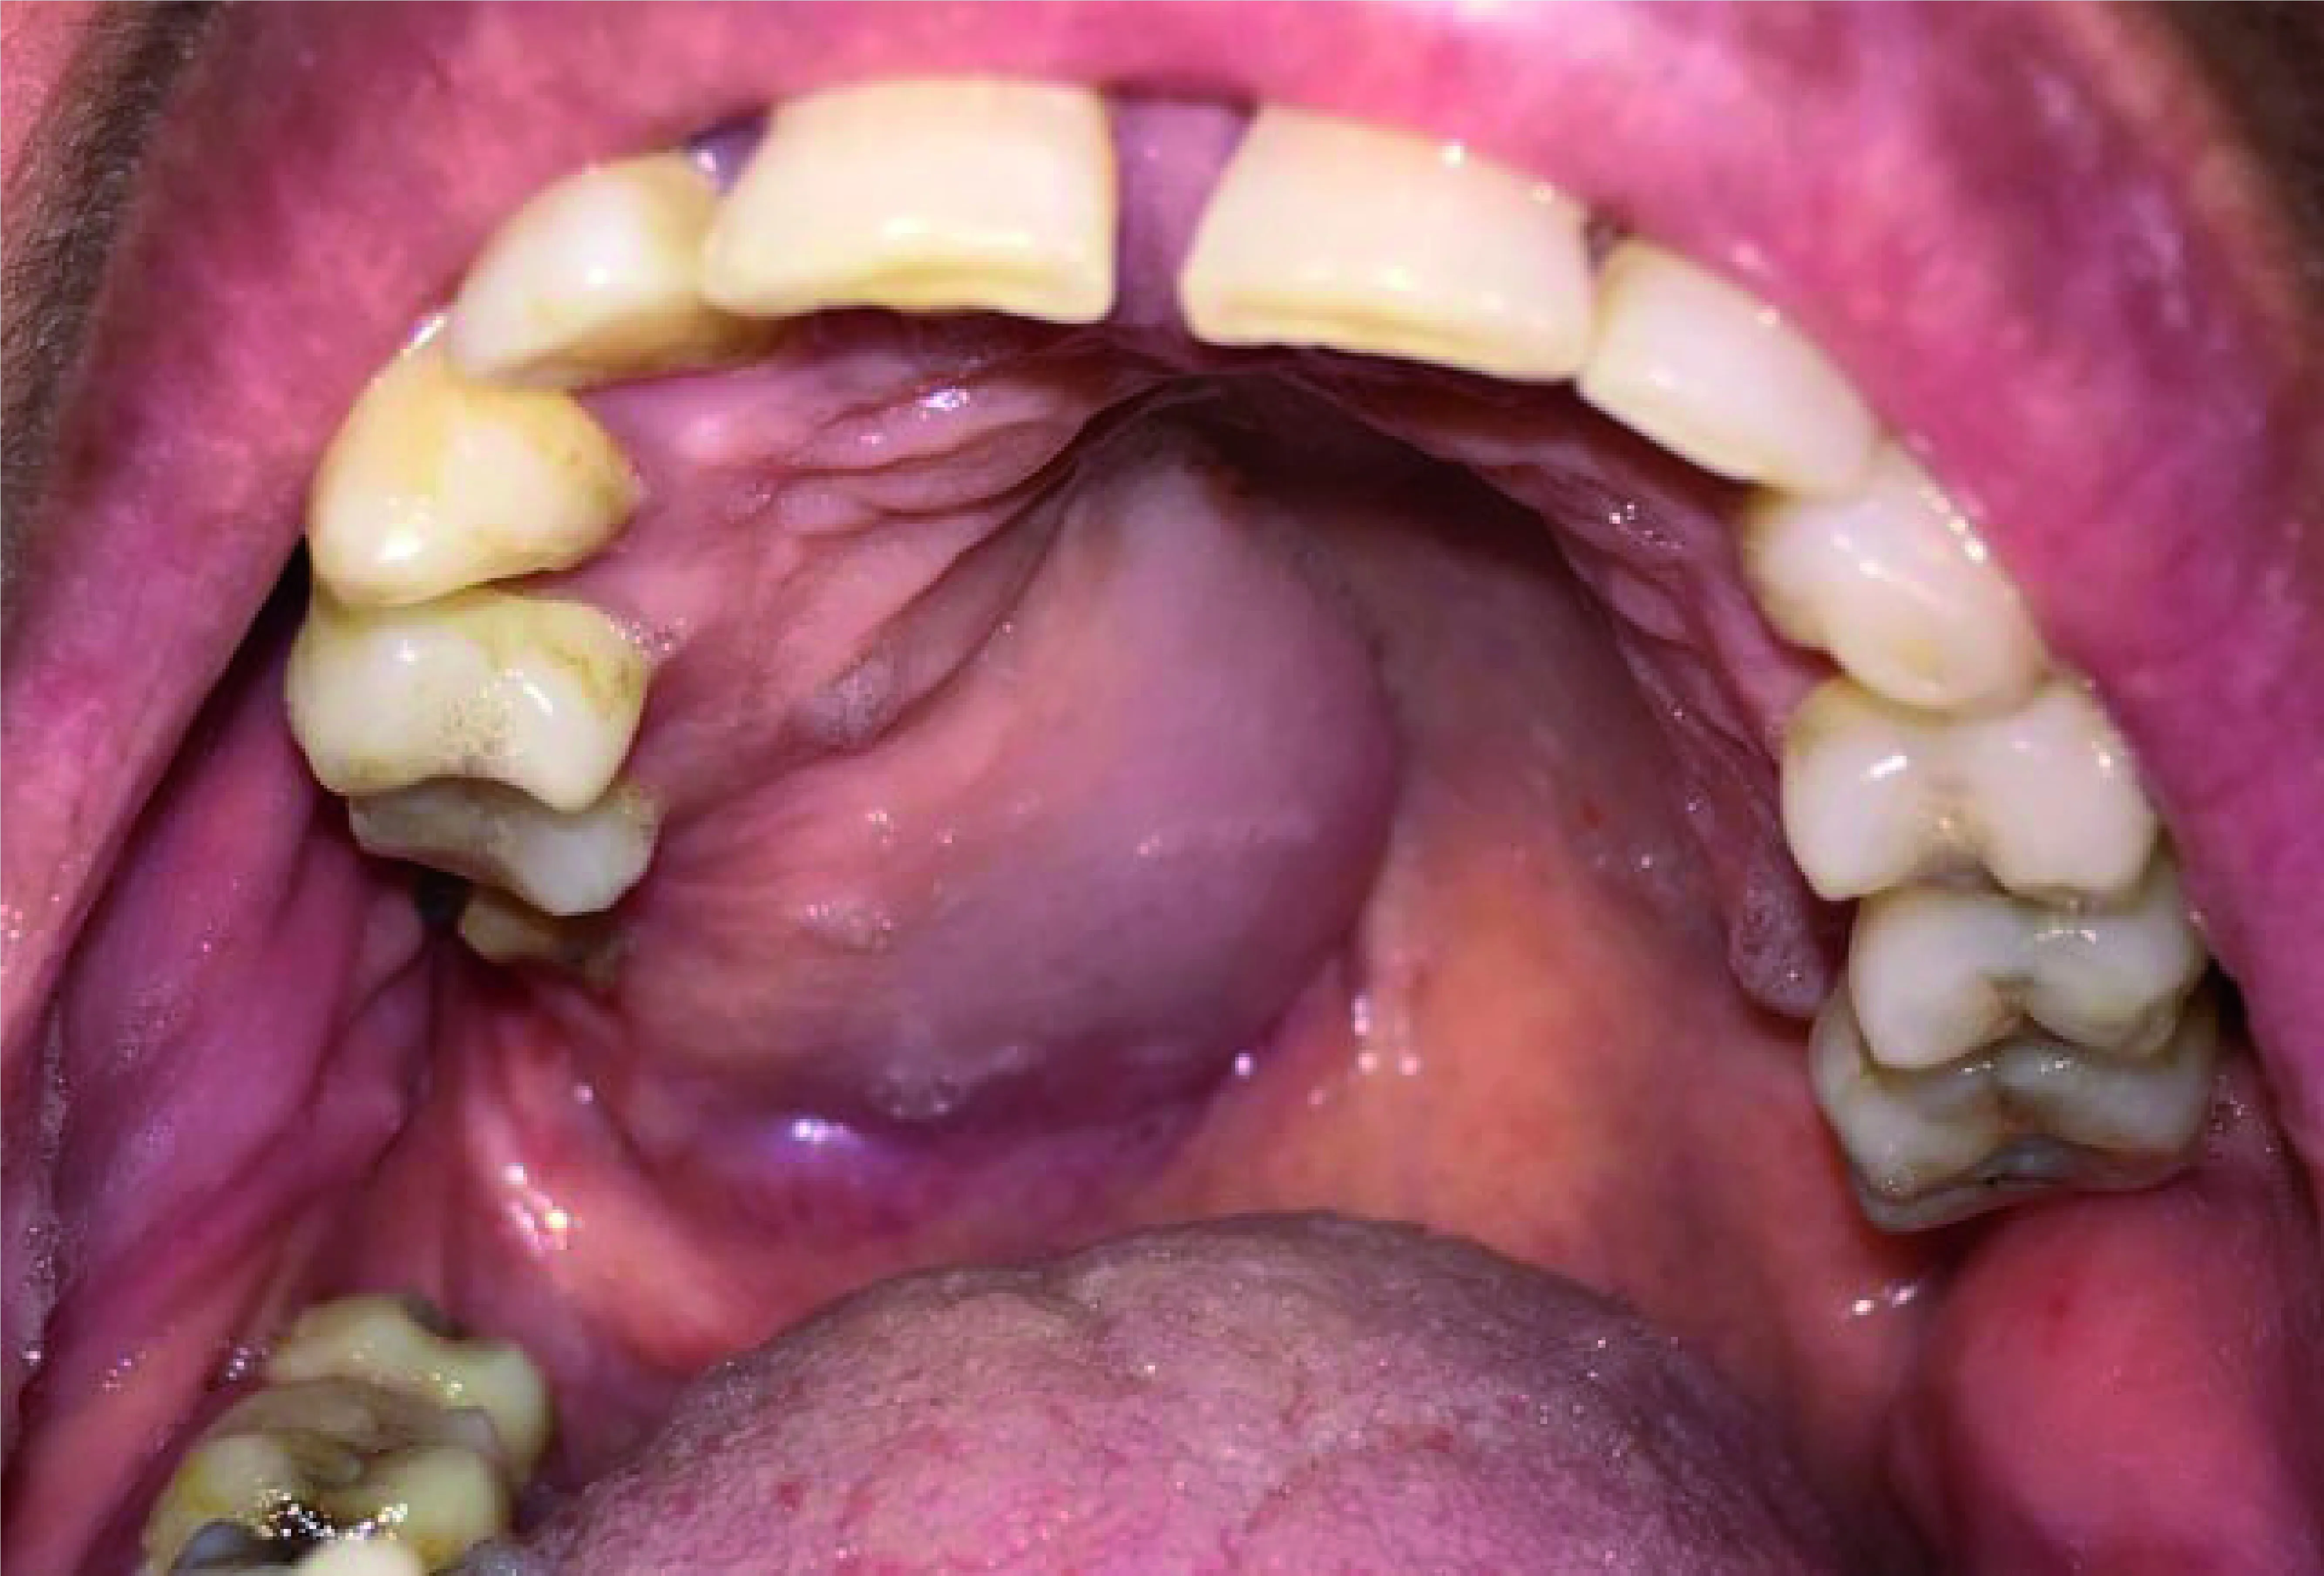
Preoperative clinical picture showing 3 x 3cm swelling in the hard palate.
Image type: pathology (fish)